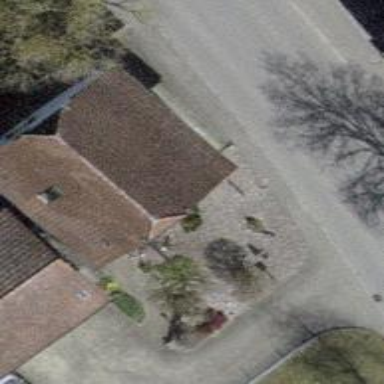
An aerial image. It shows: Building with tile roof.